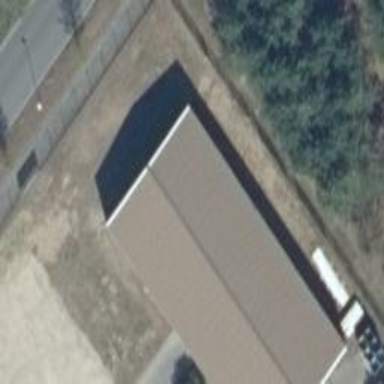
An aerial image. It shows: Warehouse building.